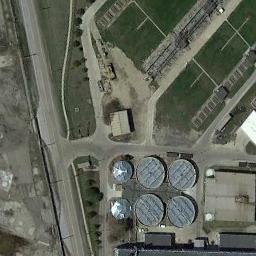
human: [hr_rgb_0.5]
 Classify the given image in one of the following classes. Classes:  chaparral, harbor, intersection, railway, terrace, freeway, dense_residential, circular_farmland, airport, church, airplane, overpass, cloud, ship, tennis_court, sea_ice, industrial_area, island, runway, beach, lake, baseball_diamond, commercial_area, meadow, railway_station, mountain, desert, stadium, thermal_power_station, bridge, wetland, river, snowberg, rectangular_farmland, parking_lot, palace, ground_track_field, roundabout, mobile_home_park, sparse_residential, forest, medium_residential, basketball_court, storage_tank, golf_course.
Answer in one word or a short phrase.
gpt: storage_tank